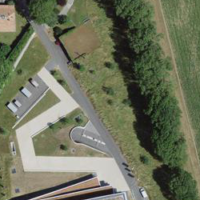
EUNIS habitat code: 25
Species observed at this site:
Lamium purpureum